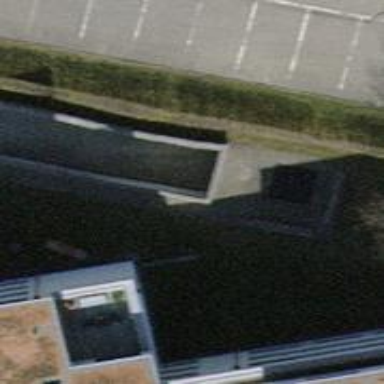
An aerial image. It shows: Parking entrance.